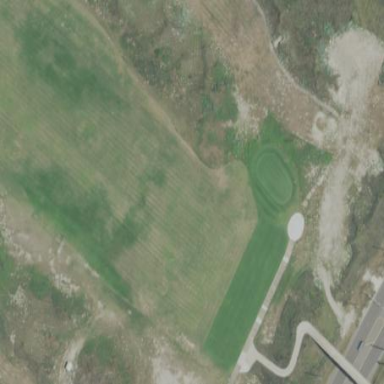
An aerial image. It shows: Golf tee.